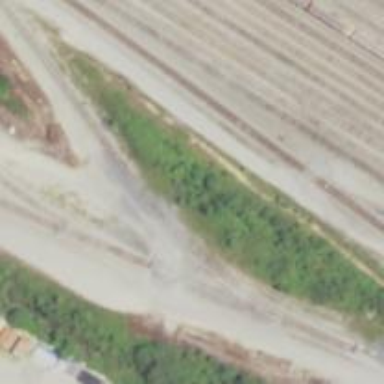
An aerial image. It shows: Railway siding with rails.